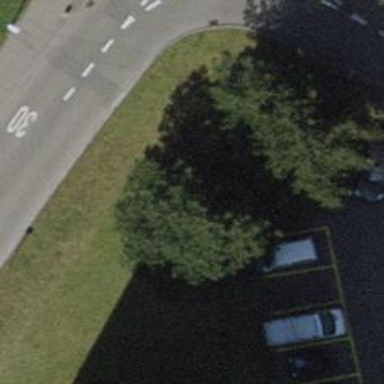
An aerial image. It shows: Bicycle parking area.